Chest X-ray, PA view. Patient: 42 years old, sex F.
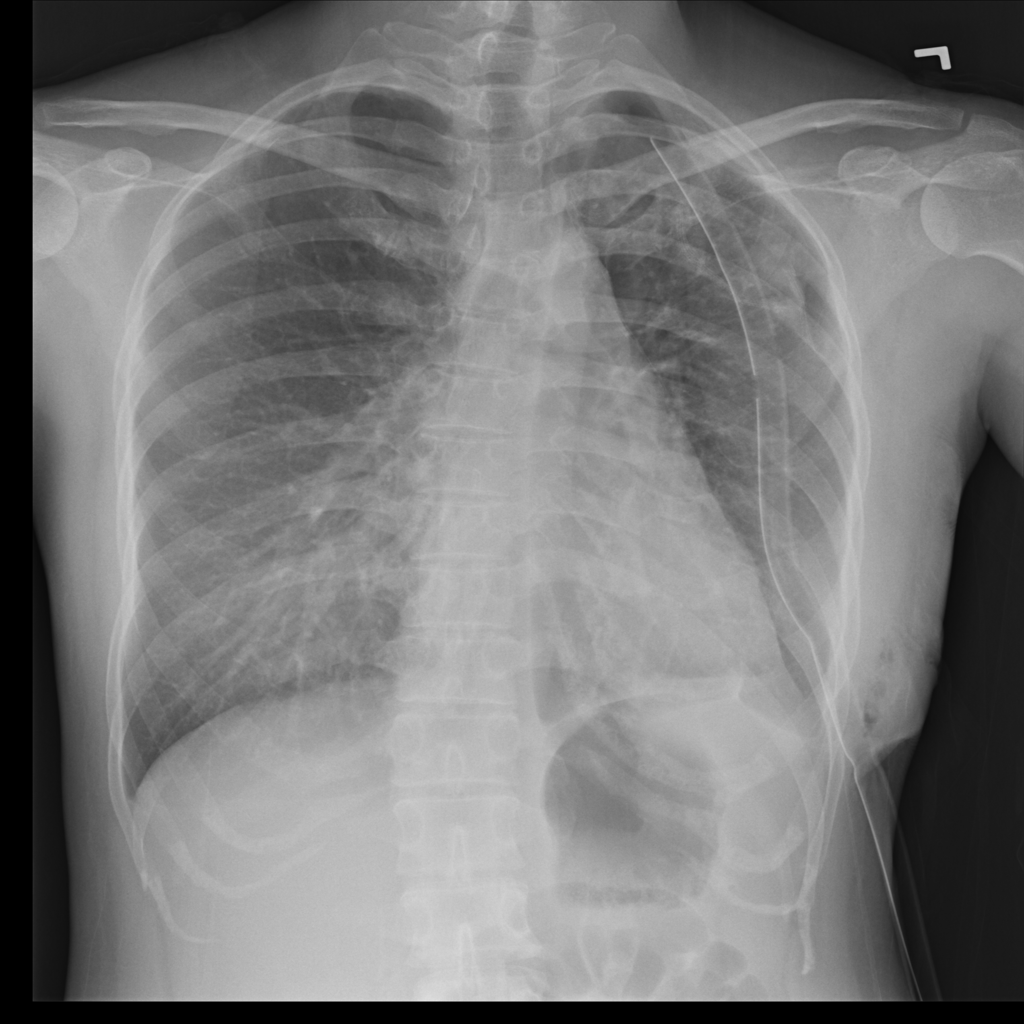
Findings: Emphysema, Pneumothorax